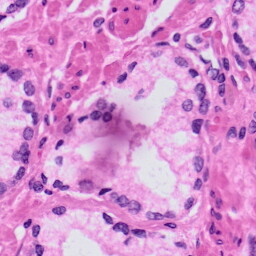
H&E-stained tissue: Prostate